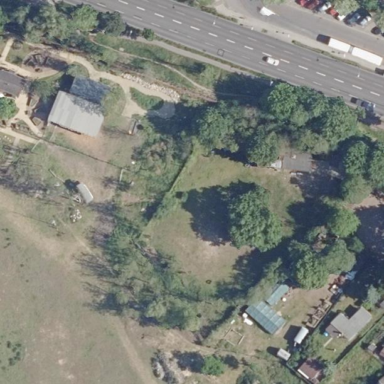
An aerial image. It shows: Farmyard area.